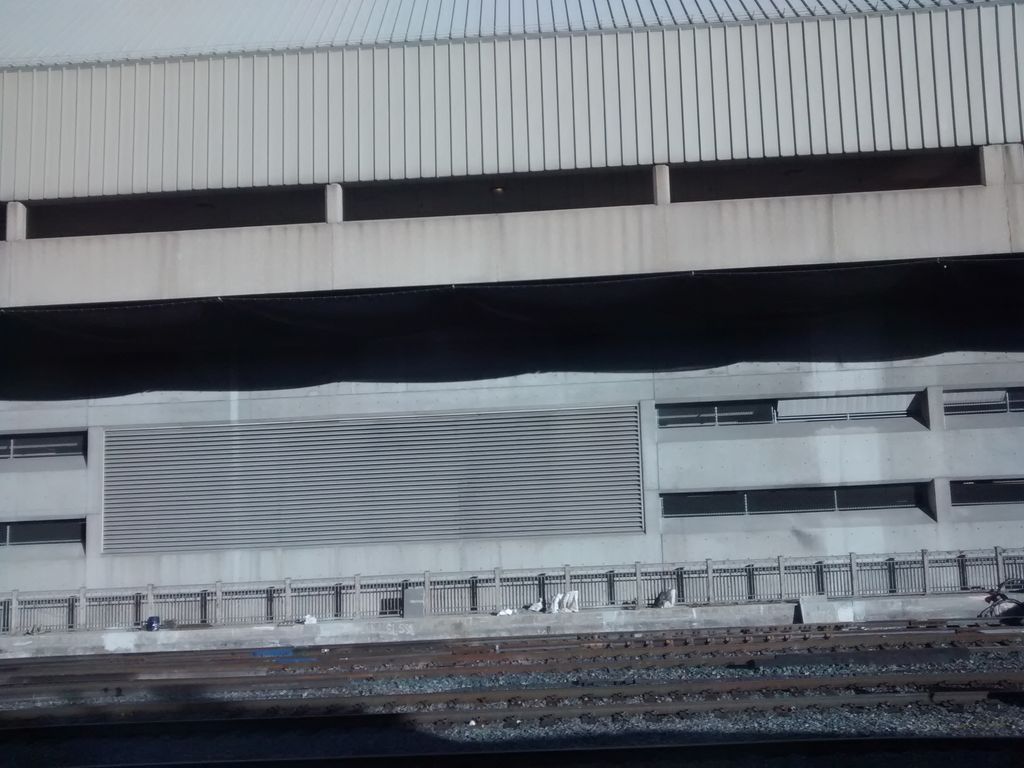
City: toronto